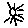
Label: sun